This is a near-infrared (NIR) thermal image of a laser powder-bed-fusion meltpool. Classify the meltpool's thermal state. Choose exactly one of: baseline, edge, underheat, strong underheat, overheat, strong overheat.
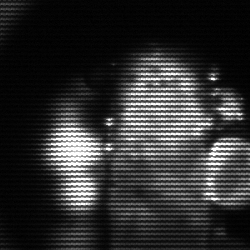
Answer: strong underheat